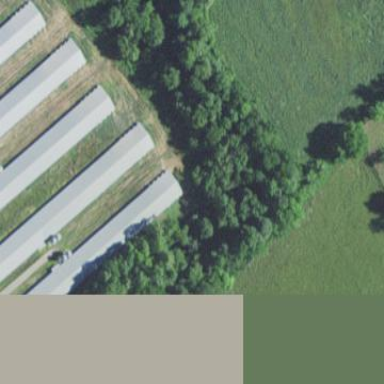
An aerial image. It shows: Farm auxiliary building.